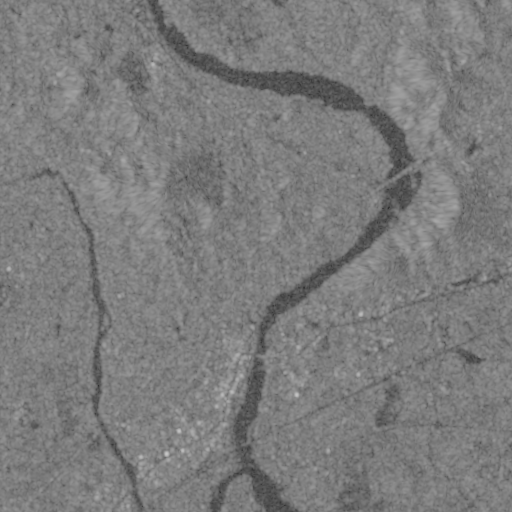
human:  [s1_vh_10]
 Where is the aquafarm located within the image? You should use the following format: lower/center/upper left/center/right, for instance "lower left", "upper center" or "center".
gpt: The aquafarm is located in the lower center of the image.
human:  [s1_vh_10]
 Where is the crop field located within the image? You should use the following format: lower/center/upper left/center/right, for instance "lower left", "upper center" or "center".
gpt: The crop field is located in the lower left of the image.
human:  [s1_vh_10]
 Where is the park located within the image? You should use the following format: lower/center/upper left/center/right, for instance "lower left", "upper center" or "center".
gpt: The park is located in the lower left of the image.
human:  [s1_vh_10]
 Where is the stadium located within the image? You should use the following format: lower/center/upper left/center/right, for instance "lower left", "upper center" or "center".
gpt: The stadium is located in the lower center of the image.
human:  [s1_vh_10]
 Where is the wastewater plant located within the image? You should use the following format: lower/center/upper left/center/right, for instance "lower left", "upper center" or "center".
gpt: The wastewater plant is located in the lower left of the image.
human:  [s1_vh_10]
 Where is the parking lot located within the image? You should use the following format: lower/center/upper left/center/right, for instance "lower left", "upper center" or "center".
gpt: There is no parking lot in the image.

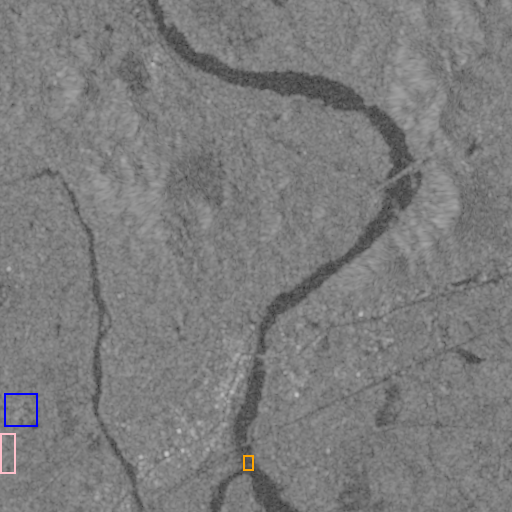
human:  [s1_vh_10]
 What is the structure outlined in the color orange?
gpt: The structure outlined in orange is an aquafarm.
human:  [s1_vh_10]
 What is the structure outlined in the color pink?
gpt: The structure outlined in pink is a crop field.
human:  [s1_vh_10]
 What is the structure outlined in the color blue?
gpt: The structure outlined in blue is a wastewater plant.
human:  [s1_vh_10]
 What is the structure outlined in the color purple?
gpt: There is no purple outline.